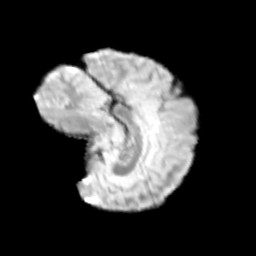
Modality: T2w
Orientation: sagittal
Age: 9
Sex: male
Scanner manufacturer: siemens
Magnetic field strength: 3 T
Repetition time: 3.8 s
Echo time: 0.07 s